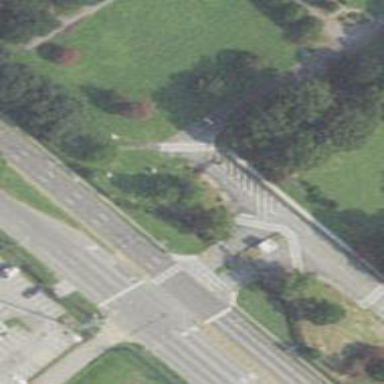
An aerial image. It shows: Marked road crossing.